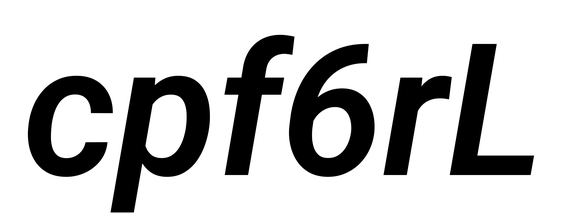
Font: Roboto-Italic_SemiBold_Italic